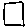
Label: square